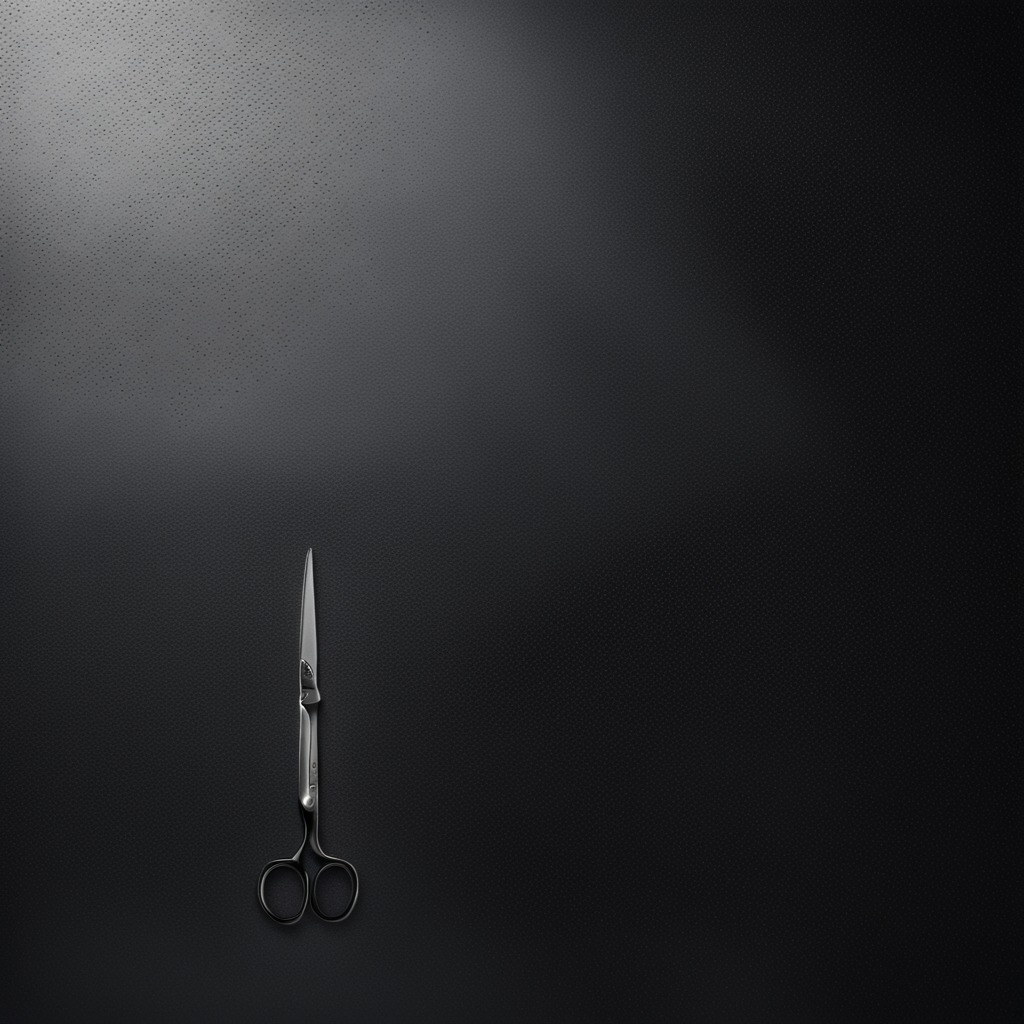
A scissor lies on the tabletop.